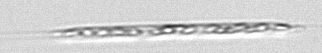
Label: Rhizosolenia